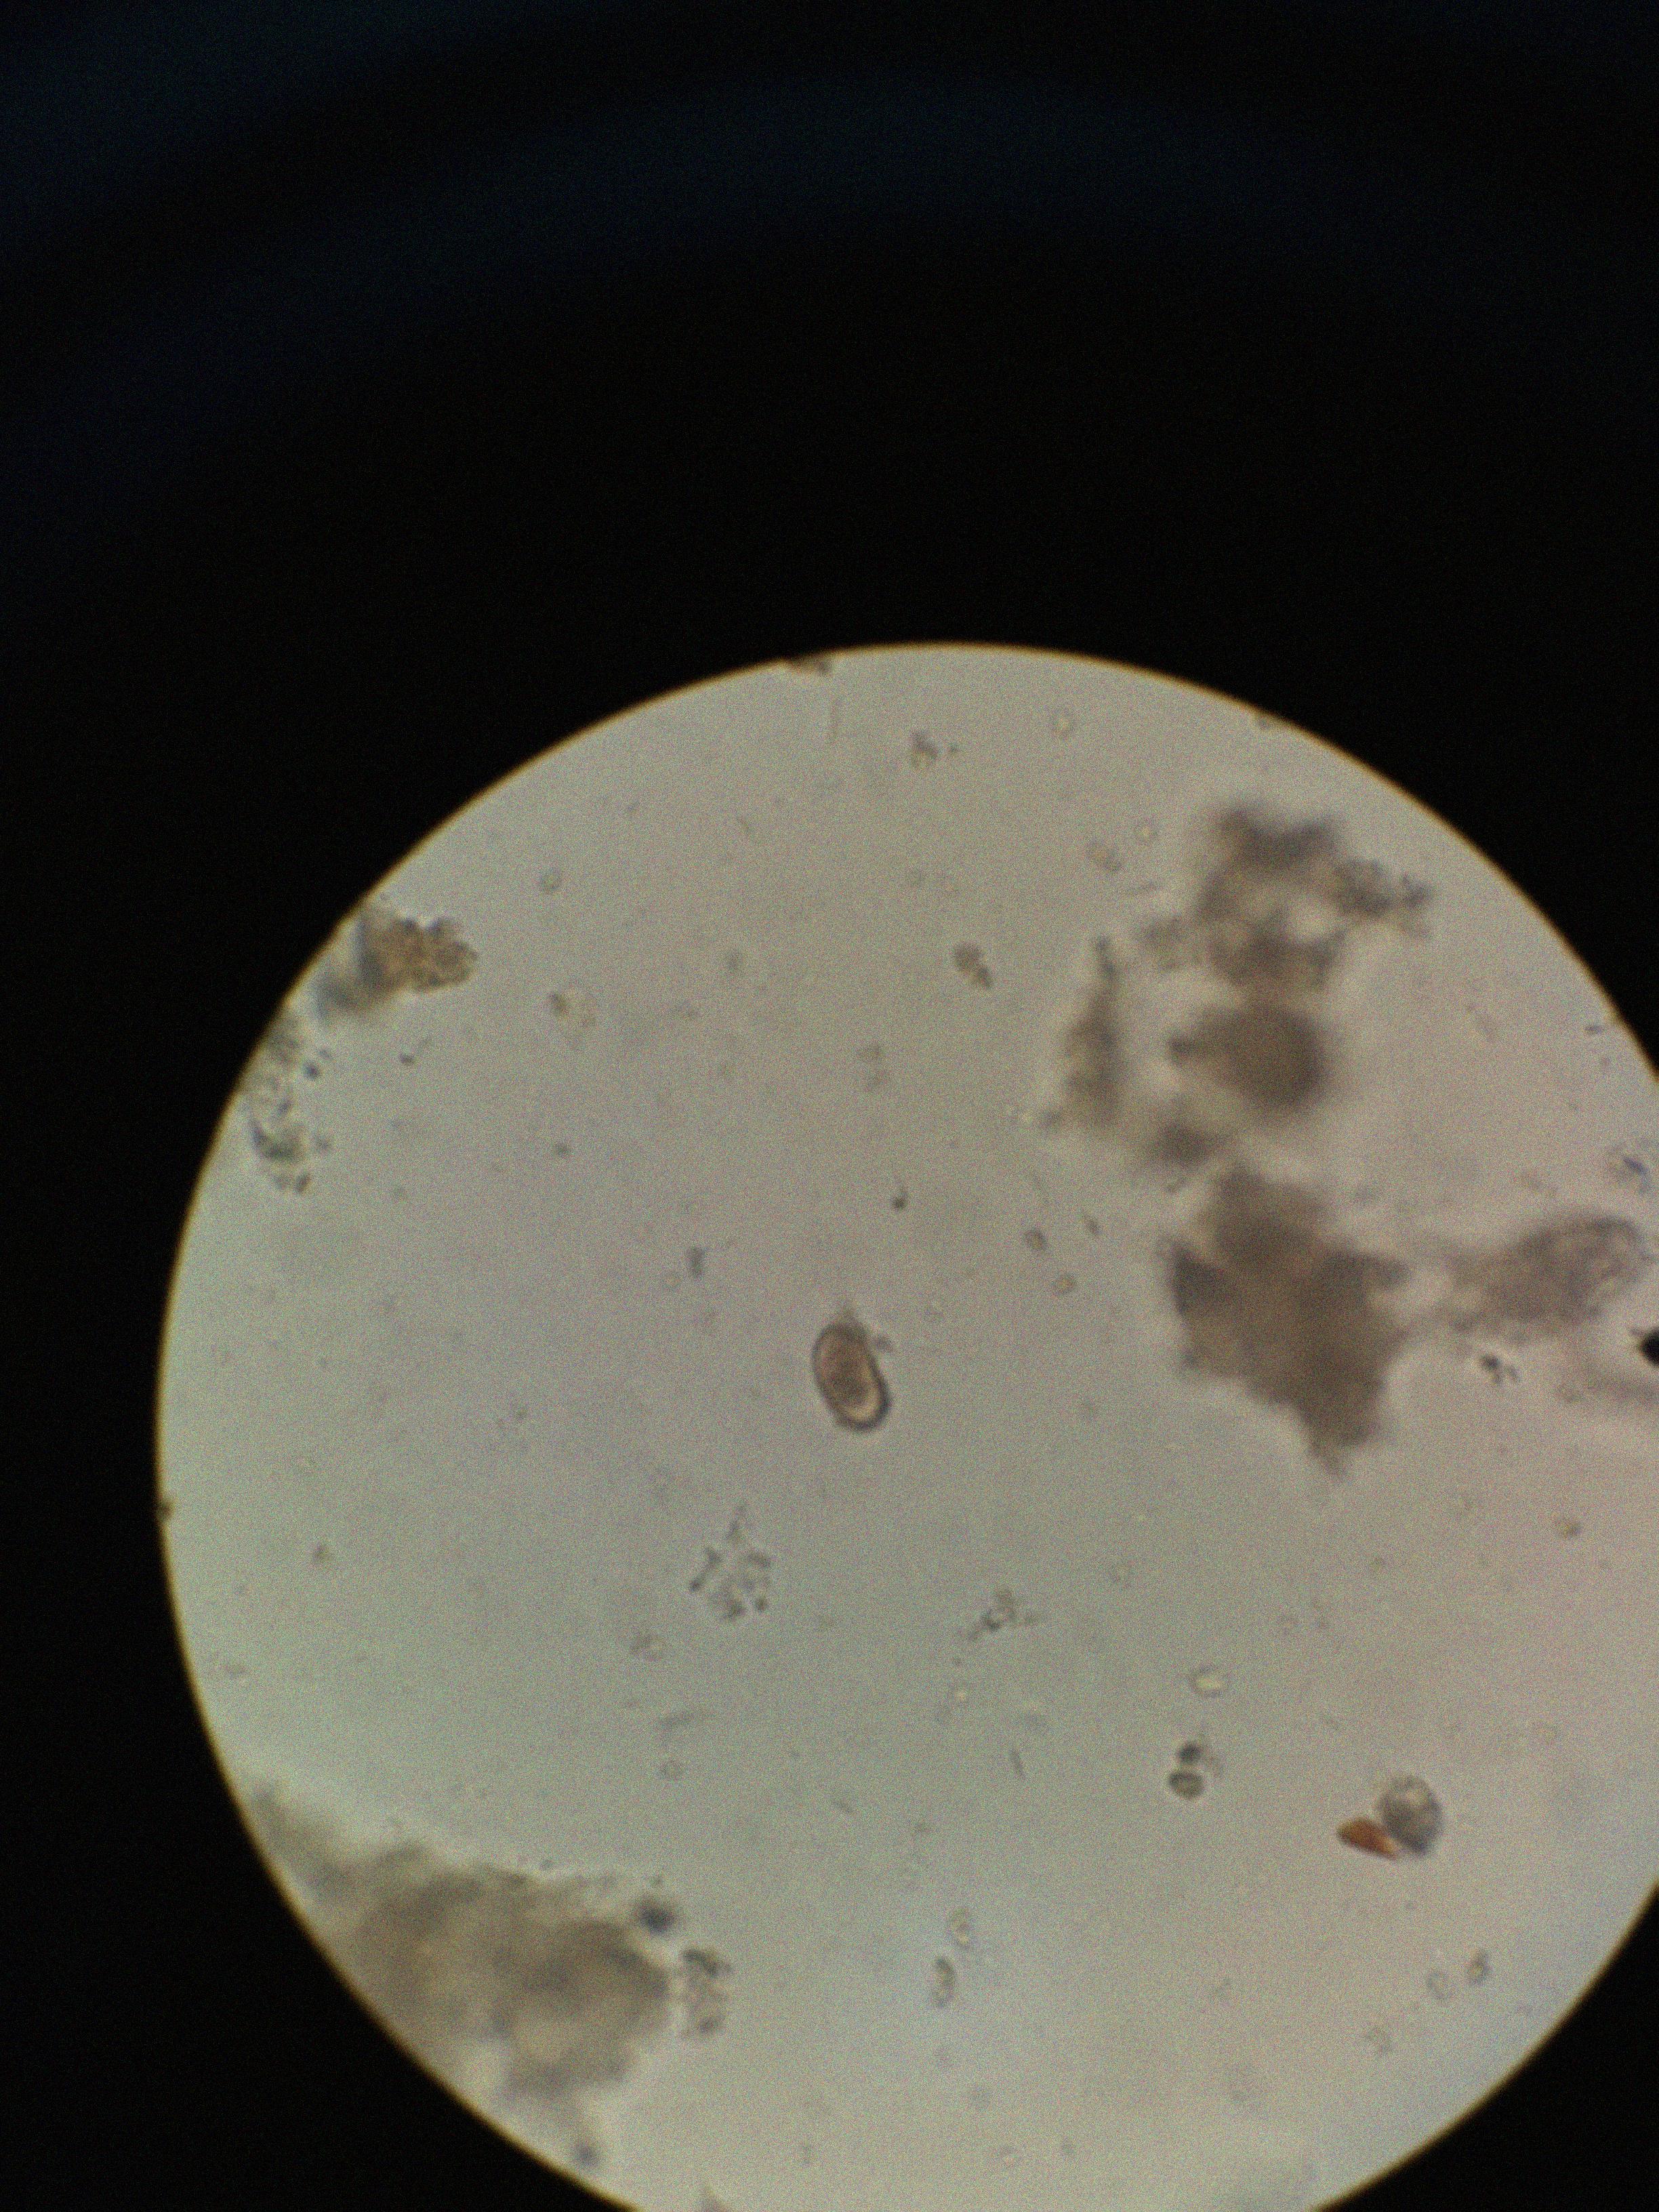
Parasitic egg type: Capillaria philippinensis